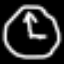
Label: clock